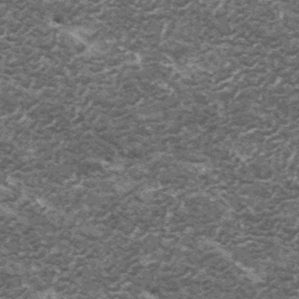
Label: frost